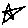
Label: star